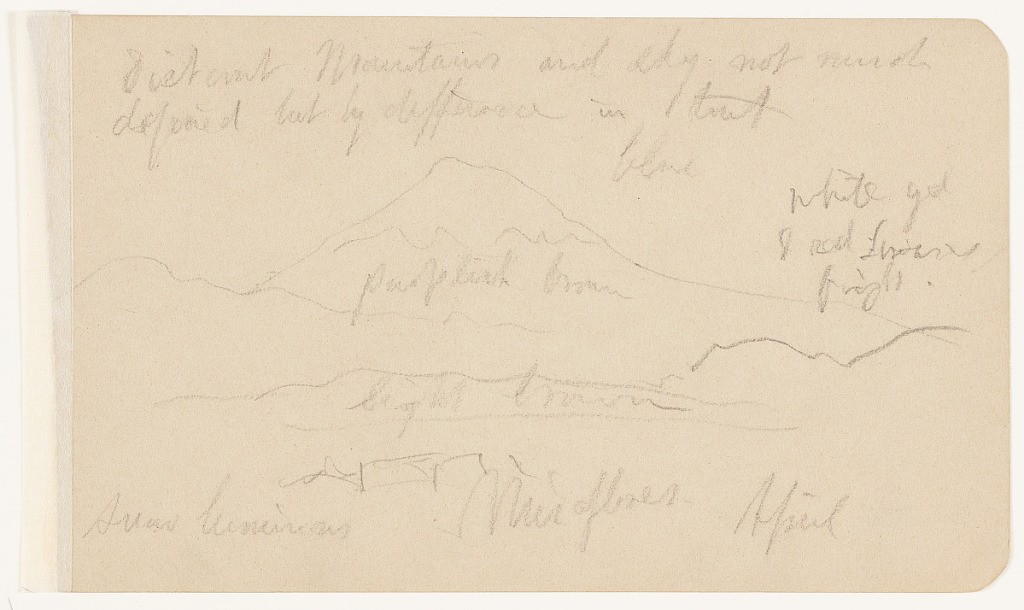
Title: Popocatépetl from Miraflores, Mexico
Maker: Frederic Edwin Church, American, 1826–1900
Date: April 1892
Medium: Graphite on beige wove paper
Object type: Drawing
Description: Landscape sketch showing a view of Popocatépetl from the town of San Mateo Tezoquipan Miraflores (commonly known as Miraflores) in Mexico. Rolling terrain in the middle distance at center intersects with rugged hill ranges at left and right. In the background, the immense, conical volcano known as Popocatépetl rises high into the sky with its sharp, snow-capped peak.